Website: crate-barrel
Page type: account-selection
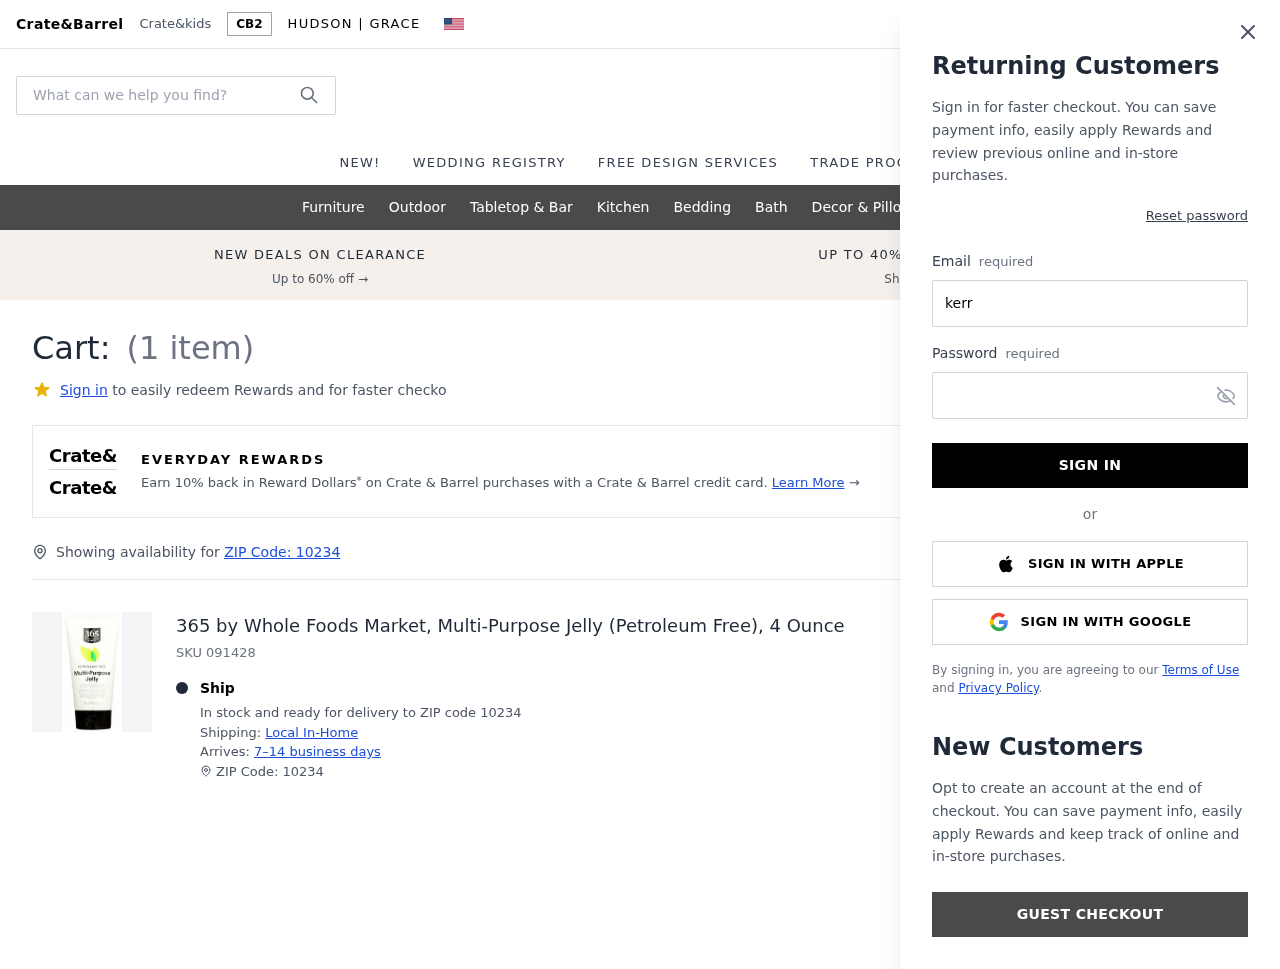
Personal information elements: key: PII_EMAIL
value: kerrybauer@yahoo.com
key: PII_POSTCODE
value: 10234
Product elements: key: PRODUCT1_NAME
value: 365 by Whole Foods Market, Multi-Purpose Jelly (Petroleum Free), 4 Ounce
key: PRODUCT1_QUANTITY
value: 1
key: PRODUCT1_SKU
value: SKU 091428
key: PRODUCT1_ORIGINAL_PRICE
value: $6.86
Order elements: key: ORDER_NUM_ITEMS
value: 1
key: ORDER_SUBTOTAL
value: $5.49
Search elements: key: HEADER_SEARCH
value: What can we help you find?